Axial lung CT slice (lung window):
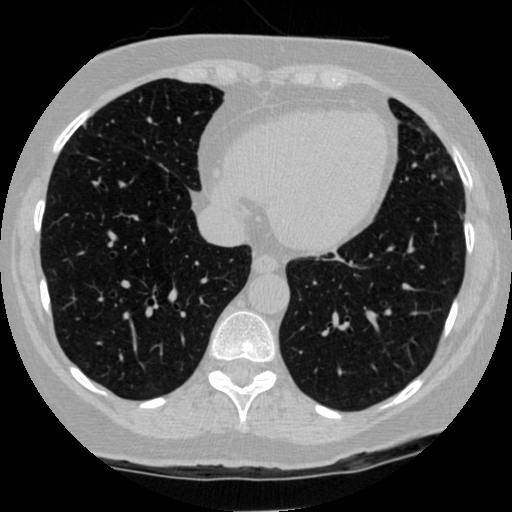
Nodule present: no